Question: When i try to submit a new event to my google calender in a laravel project I always face this error:
> Google_Service_Exception (401)
{ "error": "unauthorized_client", "error_description": "Unauthorized" }
I created new OAuth credentials for calendar api and added it to .env file as shown:

I am also using google+ api so that each user can access his calender to update his events via OAuth 2
I tried to add new OAuth credentials but the problem still persist I also tried to delegate domain-wide authority to my service account by adding client id added to the .env file & scope and authorize them but nothing changed I also waited for 24 hours waiting the changes to take place but also nothing changed
Here is the function am using to create new events:
'''
public function doCreateEvent(Event $evt, Request $request)
{
$this->validate($request, [
'title' => 'required',
'calendar_id' => 'required',
'datetime_start' => 'required|date',
'datetime_end' => 'required|date'
]);
$title = $request->input('title');
$calendar_id = $request->input('calendar_id');
$start = $request->input('datetime_start');
$end = $request->input('datetime_end');
$start_datetime = Carbon::createFromFormat('Y/m/d H:i', $start);
$end_datetime = Carbon::createFromFormat('Y/m/d H:i', $end);
$cal = new \Google_Service_Calendar($this->client);
$event = new \Google_Service_Calendar_Event();
$event->setSummary($title);
$start = new \Google_Service_Calendar_EventDateTime();
$start->setDateTime($start_datetime->toAtomString());
$event->setStart($start);
$end = new \Google_Service_Calendar_EventDateTime();
$end->setDateTime($end_datetime->toAtomString());
$event->setEnd($end);
// Create new conference
$conference = new \Google_Service_Calendar_ConferenceData();
$entryPoint = new \Google_Service_Calendar_EntryPoint();
$entryPoint->setAccessCode('wx12z3s');
$entryPoint->setEntryPointType('video');
$entryPoint->setLabel('meet.google.com/wx12z3s');
$entryPoint->setMeetingCode('wx12z3s');
$entryPoint->setPasscode('wx12z3s');
$entryPoint->setPassword('wx12z3s');
$entryPoint->setPin('wx12z3s');
$entryPoint->setUri('https://meet.google.com/wx12z3s');
$conference->setEntryPoints($entryPoint);
$conferenceSolution = new \Google_Service_Calendar_ConferenceSolution();
$conferenceSolution->setIconUri(null);
$conferenceSolution->setKey(new \Google_Service_Calendar_ConferenceSolutionKey());
$conference->setConferenceSolution($conferenceSolution);
$conferenceRequest = new \Google_Service_Calendar_CreateConferenceRequest();
$conferenceRequest->setRequestId($request->_token);
$conferenceSolutionKey = new \Google_Service_Calendar_ConferenceSolutionKey();
$conferenceSolutionKey->setType("hangoutsMeet");
$conferenceRequest->setConferenceSolutionKey($conferenceSolutionKey);
$conferenceRequest->setStatus(new \Google_Service_Calendar_ConferenceRequestStatus());
$conference->setCreateRequest($conferenceRequest);
$event->setConferenceData($conference);
//attendee
if ($request->has('attendee_name')) {
$attendees = [];
$attendee_names = $request->input('attendee_name');
$attendee_emails = $request->input('attendee_email');
foreach ($attendee_names as $index => $attendee_name) {
$attendee_email = $attendee_emails[$index];
if (!empty($attendee_name) && !empty($attendee_email)) {
$attendee = new \Google_Service_Calendar_EventAttendee();
$attendee->setEmail($attendee_email);
$attendee->setDisplayName($attendee_name);
$attendees[] = $attendee;
}
}
$event->attendees = $attendees;
}
$created_event = $cal->events->insert($calendar_id, $event);
$evt->title = $title;
$evt->calendar_id = $calendar_id;
$evt->event_id = $created_event->id;
$evt->datetime_start = $start_datetime->toDateTimeString();
$evt->datetime_end = $end_datetime->toDateTimeString();
$evt->save();
return redirect('/event/create')
->with('message', [
'type' => 'success',
'text' => 'Event was created!'
]);
}
'''
I am using a G suite account so that I can add events and assign hangout meet conferences to it but the problem keeps showing when i try to add newly created event to the user calender
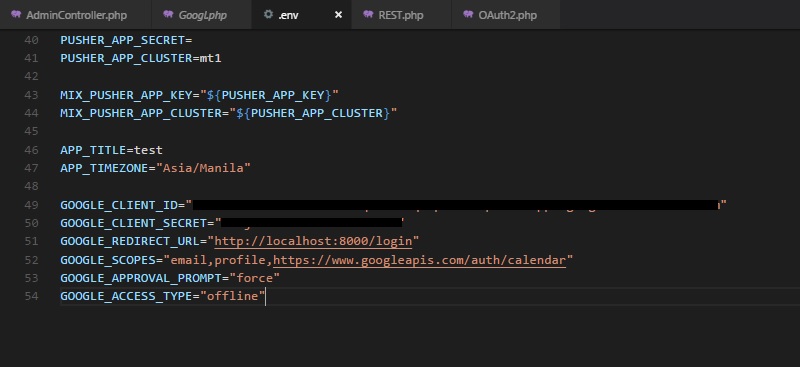
Answer: The problem was the access token I am trying to use to access user calendar is wrong. When I deleted all user data and of course his access token saved to the database and tried to login again so that a new record created to the user with a new access token the problem solved and I can now access his calendar and create new events